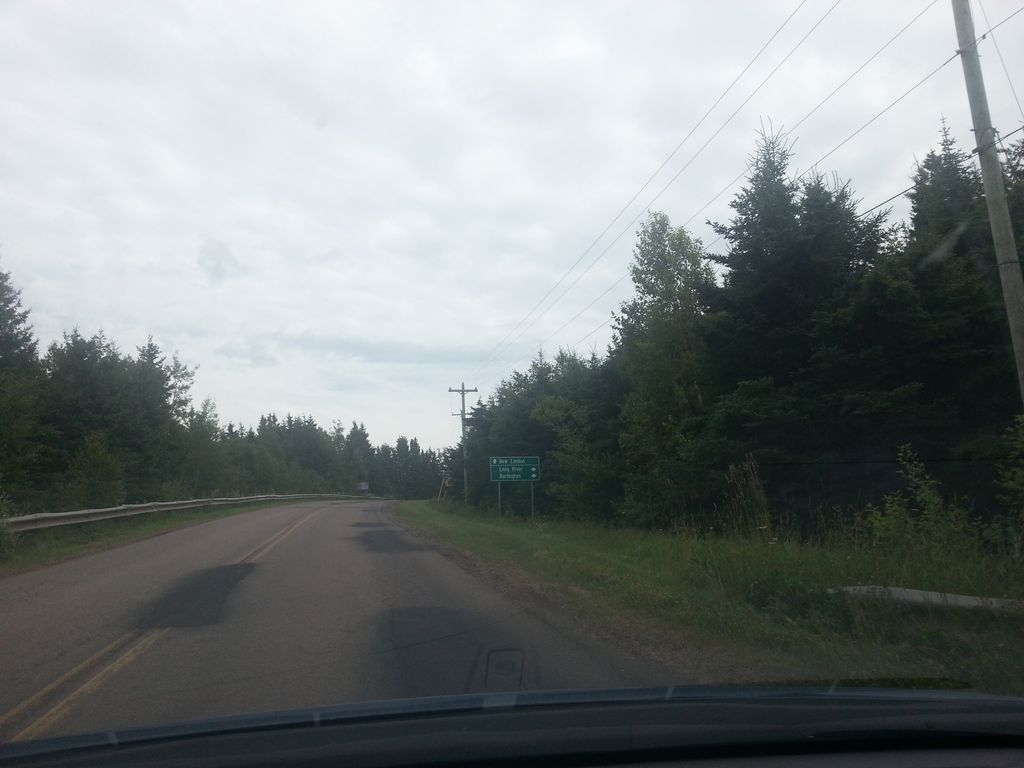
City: charlottetown